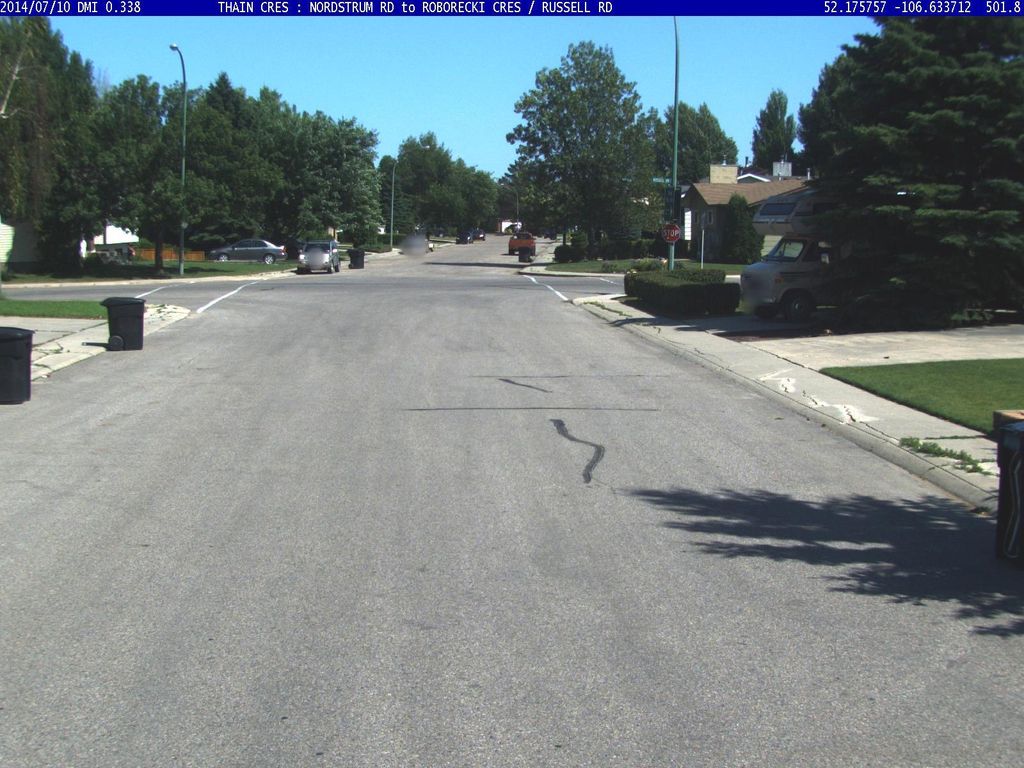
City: saskatoon